Current action and preconditions to check: trajectory_clear

Your task: For each precondition in the list above, predict whether it will hold at this action.

Consider the current scene as observed from the mobile robot's camera, and analyze the predicted future states of all dynamic agents (e.g., people, animals, vehicles, or any moving entities) within the NEXT SECOND.

IMPORTANT: Only answer "very likely" if you are absolutely certain—based on strong, clear evidence—that a dynamic agent will violate the precondition in the predicted future state. Do NOT answer "very likely" for unlikely, ambiguous, or low-probability risks.

Ask yourself for each precondition: Is there a high probability, with clear and convincing evidence, that the predicted future states of any dynamic agent will interfere with the predicted future state of the currently executing action within the NEXT SECOND, causing that precondition to fail?

Assess the risk level based on these predictions. Use "likely" or "very likely" if motions create a clear risk of interference.

Use "neutral" or "improbable" if agents are nearby but their predicted paths are clearly diverging or non-conflicting.

Failure Risk Categories: "very improbable", "improbable", "neutral", "likely", "very likely"

Answer Format: Output ONLY the probability_of_failure value from these categories: "very improbable", "improbable", "neutral", "likely", "very likely"

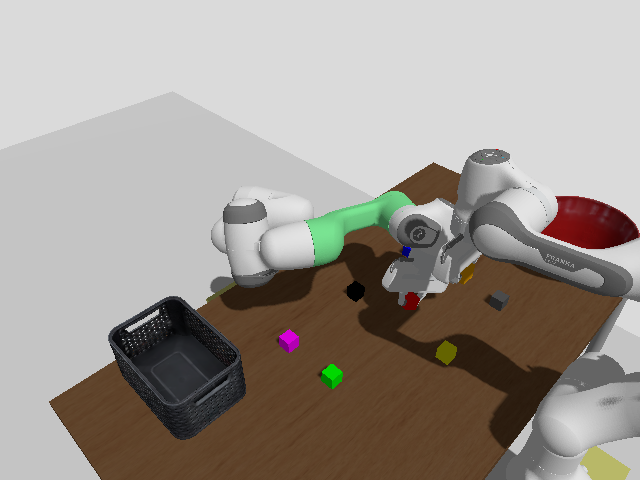

Answer: very improbable